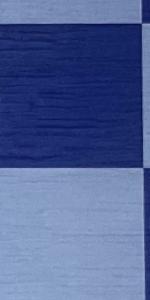
Label: Empty